Field crop: maize
Growth stage: 1
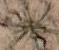
Species: salsola